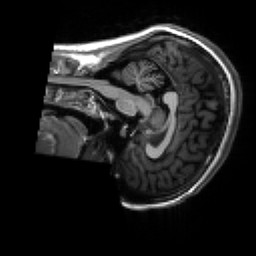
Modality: T1w
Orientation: sagittal
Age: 18
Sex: female
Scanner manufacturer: siemens
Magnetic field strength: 3 T
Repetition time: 2.3 s
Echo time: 0.00266 s